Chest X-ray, PA view. Patient: 62 years old, sex M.
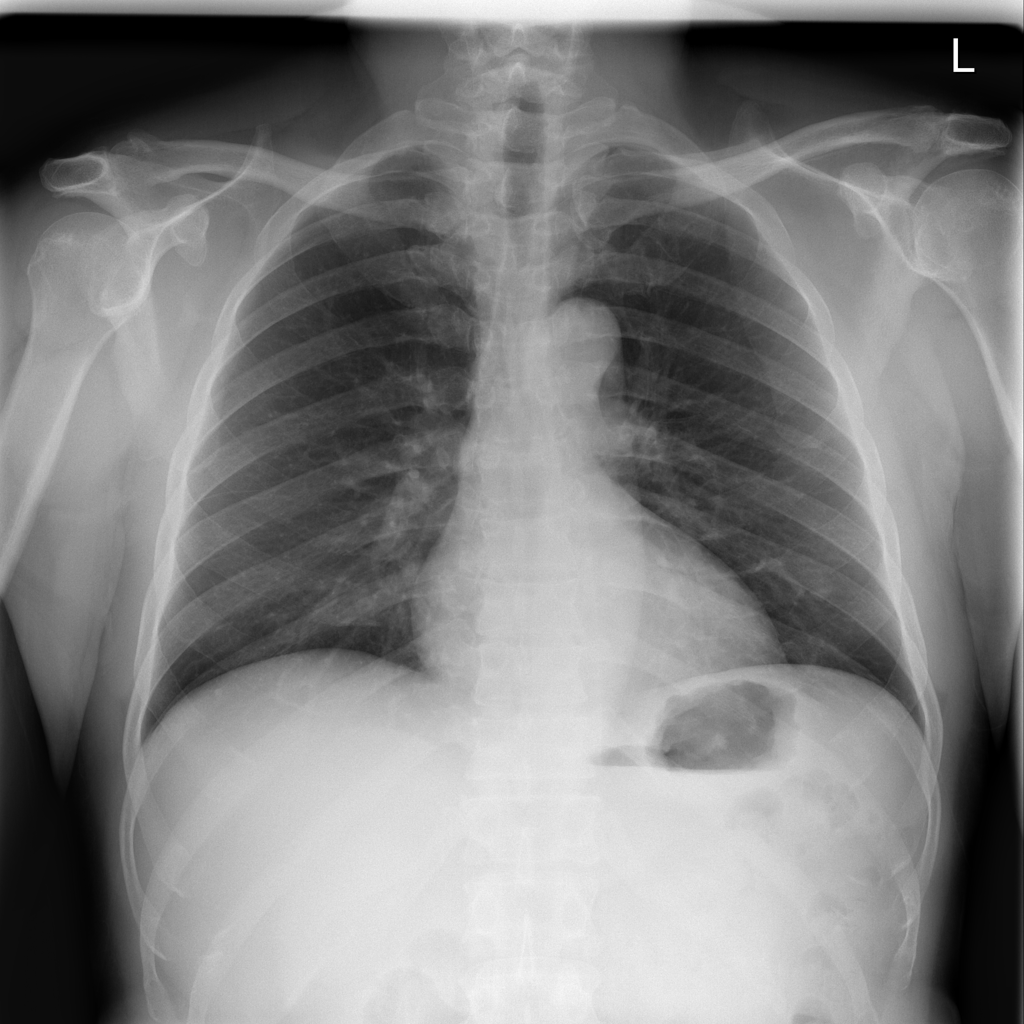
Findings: No Finding